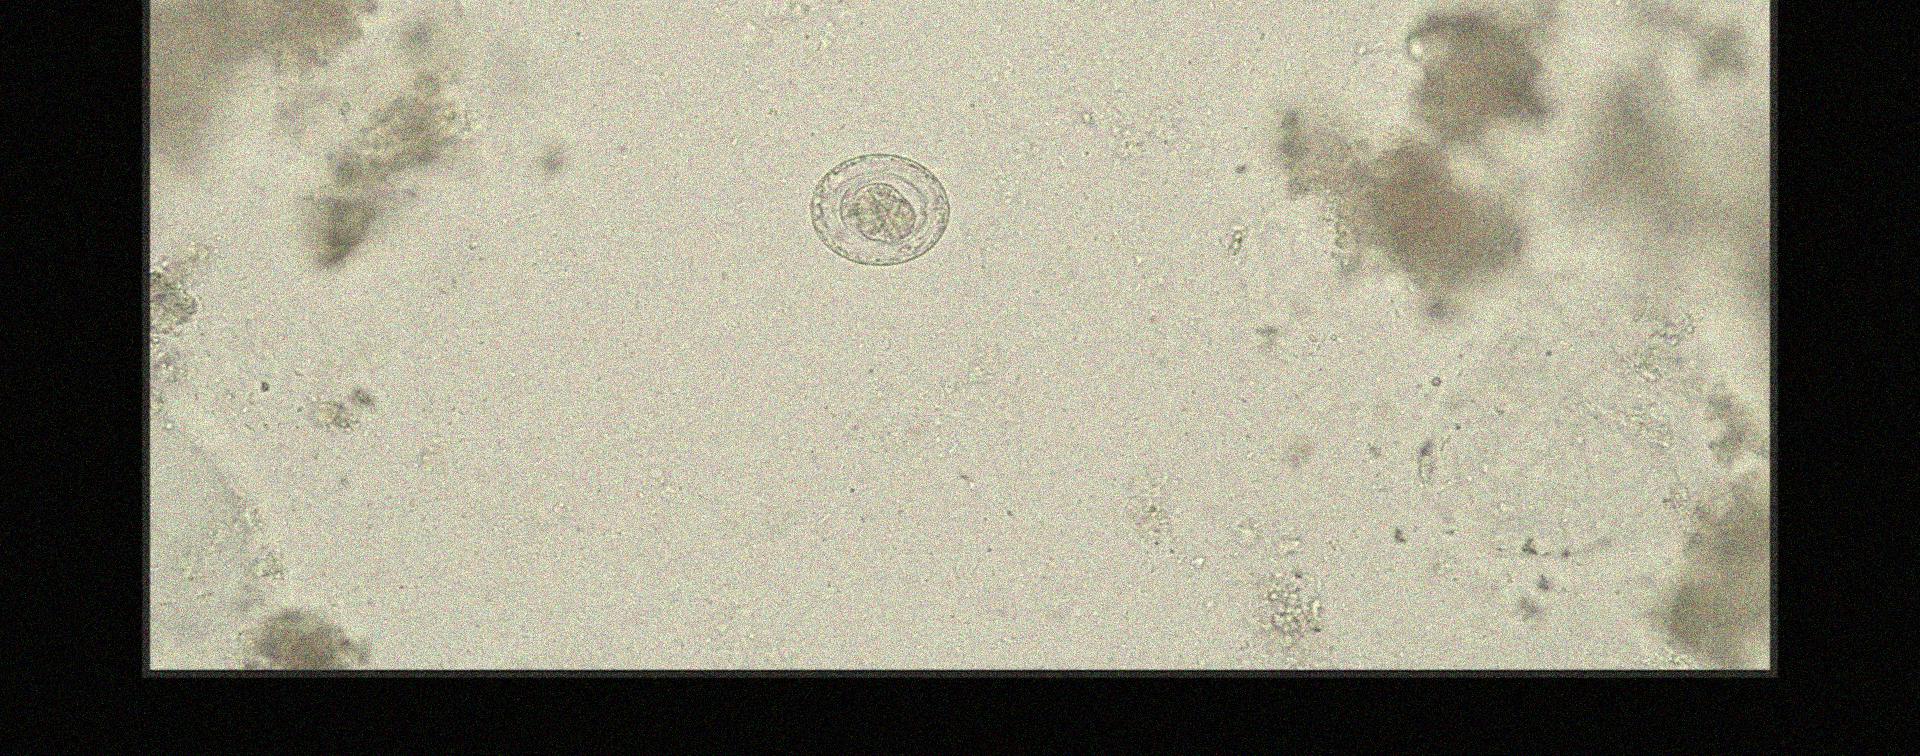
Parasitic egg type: Hymenolepis nana